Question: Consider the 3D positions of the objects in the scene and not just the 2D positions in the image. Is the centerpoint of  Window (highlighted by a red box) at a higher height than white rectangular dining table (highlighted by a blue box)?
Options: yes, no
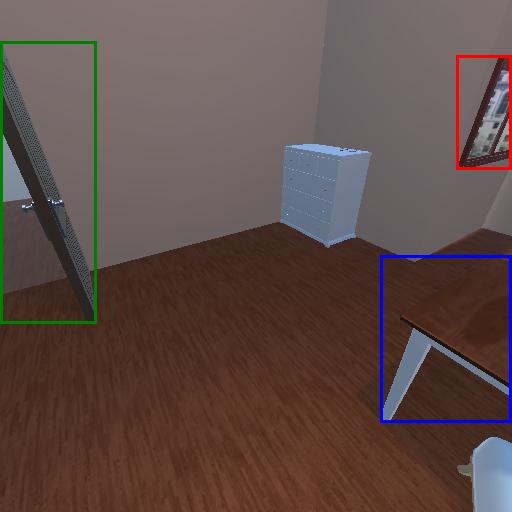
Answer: yes